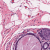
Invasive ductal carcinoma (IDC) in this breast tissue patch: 0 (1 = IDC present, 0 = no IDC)